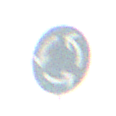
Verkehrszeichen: Kreisverkehr
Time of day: SunriseSunset
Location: Outdoor (Nature)
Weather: PartlyCloudy
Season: Summer
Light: Natural